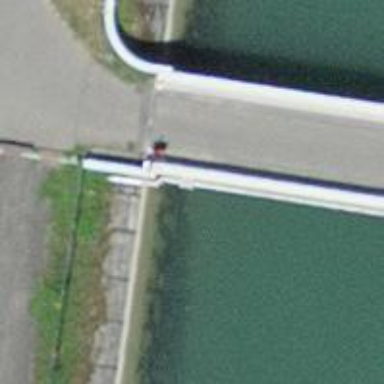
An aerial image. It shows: Concrete wall barrier.